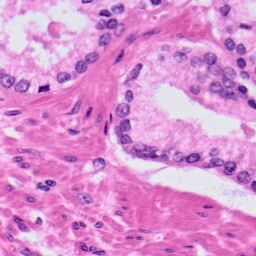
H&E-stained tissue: Prostate